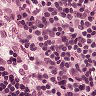
Metastatic tissue present: no